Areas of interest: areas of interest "Ronghui Commercial Center Building 3"
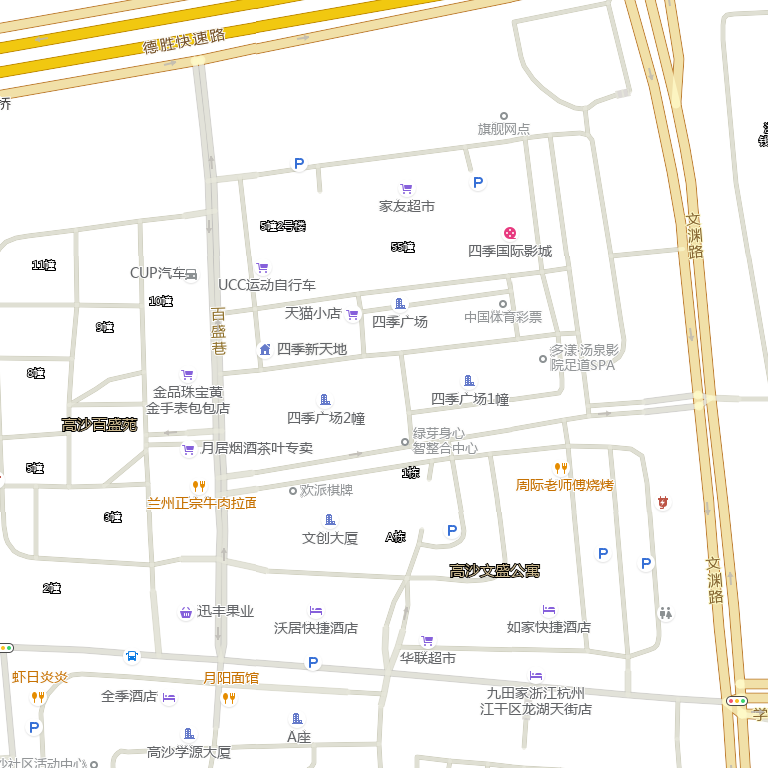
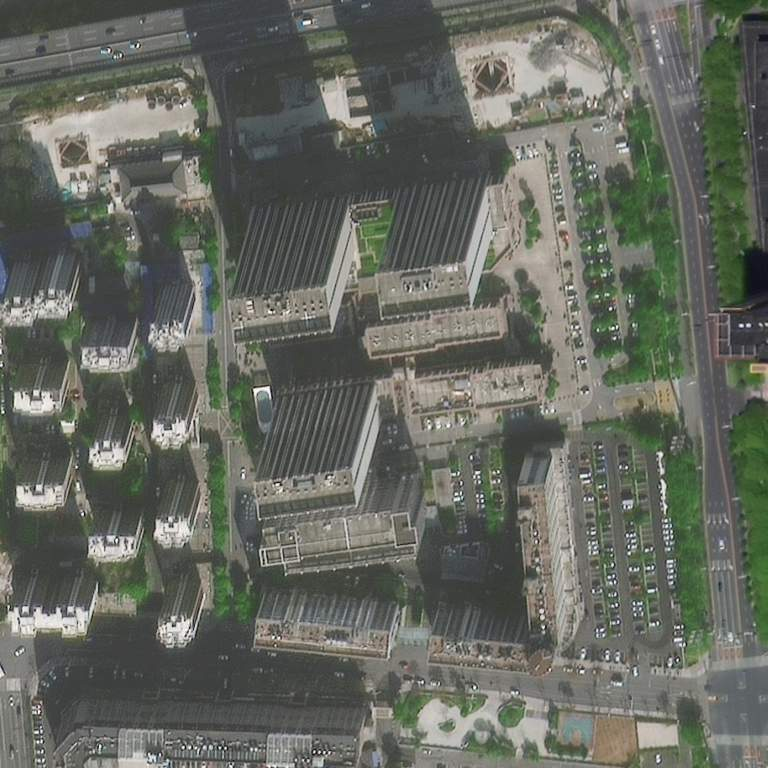